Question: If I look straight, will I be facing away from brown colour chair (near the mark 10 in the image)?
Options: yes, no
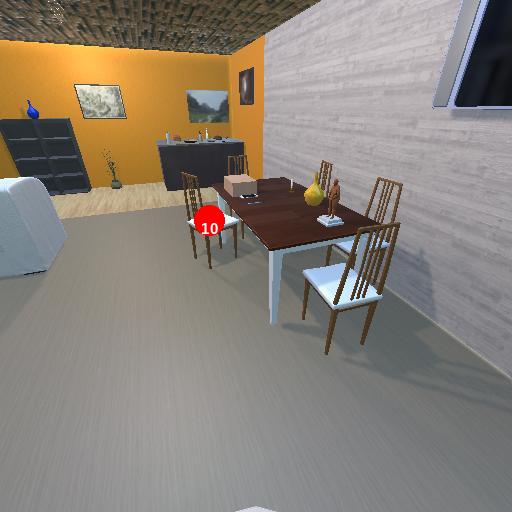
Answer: yes